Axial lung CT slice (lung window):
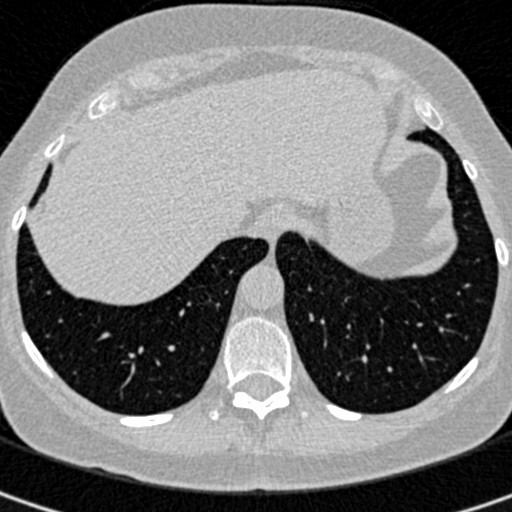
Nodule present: no